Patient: sex M, age 47
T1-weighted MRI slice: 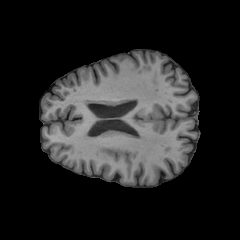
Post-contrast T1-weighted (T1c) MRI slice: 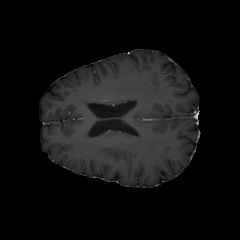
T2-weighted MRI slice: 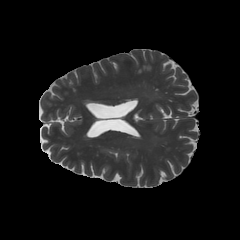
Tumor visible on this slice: no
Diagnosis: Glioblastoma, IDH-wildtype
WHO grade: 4